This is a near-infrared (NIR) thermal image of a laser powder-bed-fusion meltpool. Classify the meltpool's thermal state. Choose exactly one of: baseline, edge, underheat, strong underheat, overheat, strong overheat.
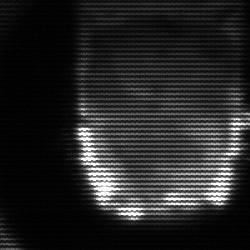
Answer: baseline